Question: I'm experiencing issues displaying an 'NSAttributedString' properly through a 'UILabel', causing the bottom of the text to be clipped. In one version, I made the frame of the 'UILabel''s background color red, and it looks like it is an issue with the way the text is being drawn rather than the frame.
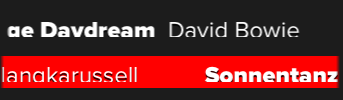
Answer: In the label with the red background, the top padding looks larger than the bottom padding. What happens when you increase the label frame?